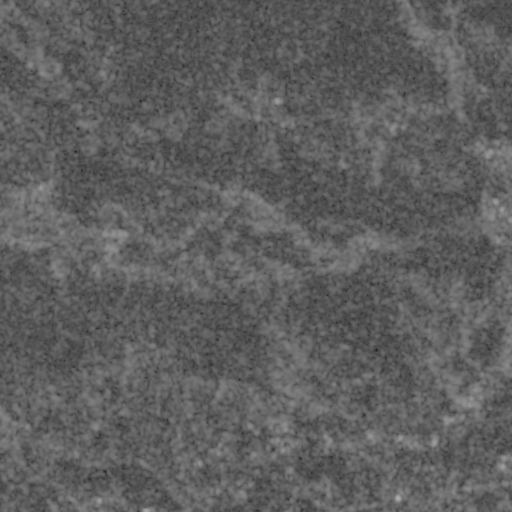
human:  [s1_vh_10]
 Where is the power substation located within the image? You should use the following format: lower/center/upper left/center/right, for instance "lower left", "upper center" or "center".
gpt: The power substation is located in the lower right of the image.
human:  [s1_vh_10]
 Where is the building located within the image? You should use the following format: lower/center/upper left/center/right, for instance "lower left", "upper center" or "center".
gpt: The building is located in the lower right of the image.
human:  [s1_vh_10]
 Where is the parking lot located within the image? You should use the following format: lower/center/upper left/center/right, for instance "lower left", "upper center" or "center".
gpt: There is no parking lot in the image.

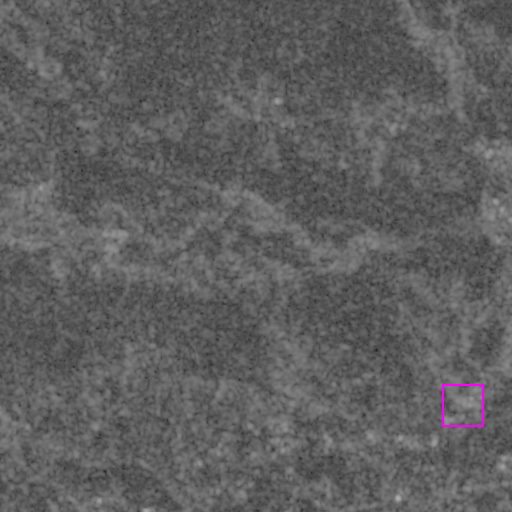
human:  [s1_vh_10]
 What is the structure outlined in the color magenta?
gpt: The structure outlined in magenta is a power substation.
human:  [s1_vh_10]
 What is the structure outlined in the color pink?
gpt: There is no pink outline.